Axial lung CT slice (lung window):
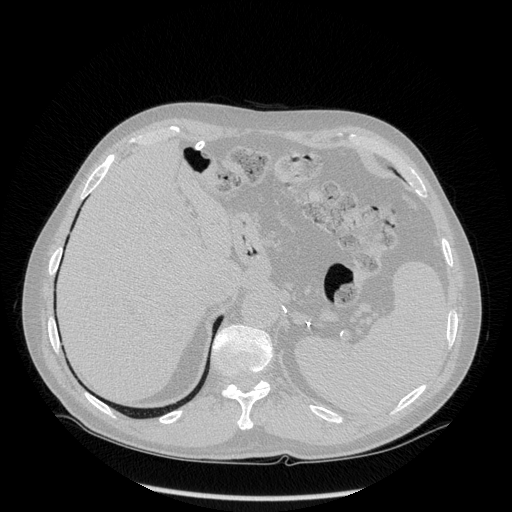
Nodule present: no